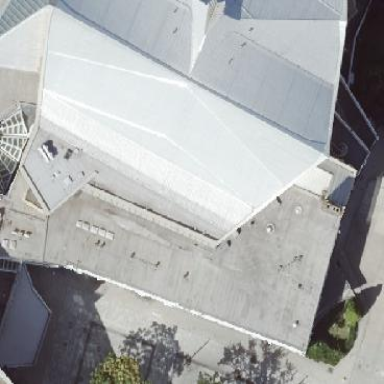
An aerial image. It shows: Building with grey tar paper roof. The building is goldenrod in color.